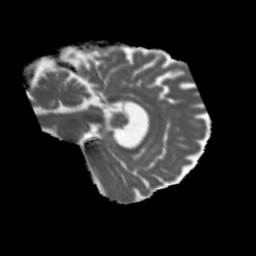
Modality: MD
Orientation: sagittal
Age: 68
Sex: male
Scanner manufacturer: siemens
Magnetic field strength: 3 T
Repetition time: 5.47 s
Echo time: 0.0854 s